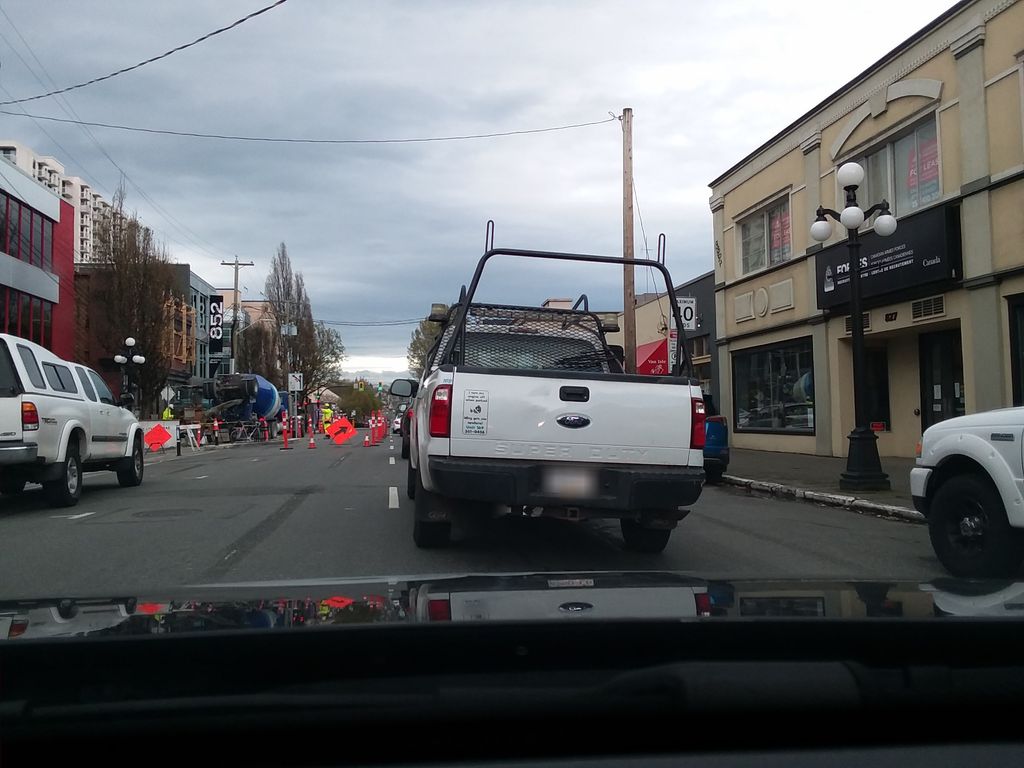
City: victoria